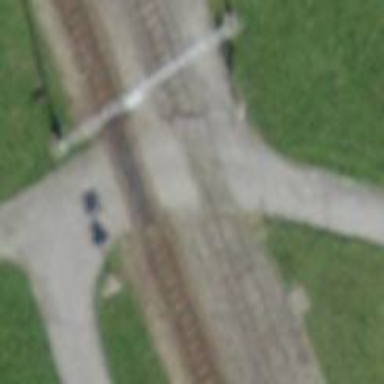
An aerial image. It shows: Railway level crossing.